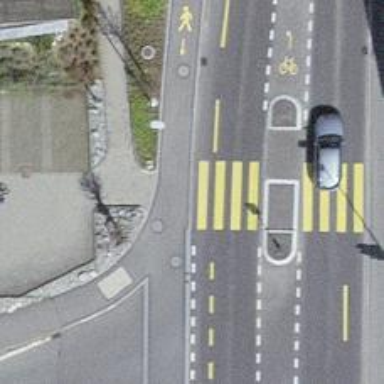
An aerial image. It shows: Pedestrian crossing with zebra markings on the footway.